Field crop: maize
Growth stage: 2
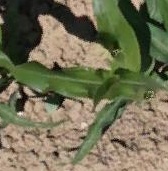
Species: maize